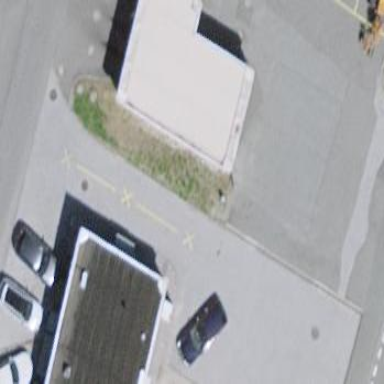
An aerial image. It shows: Building serving as car wash facility.